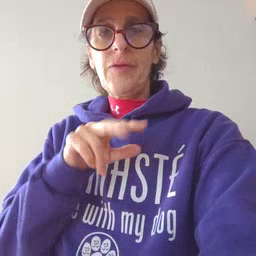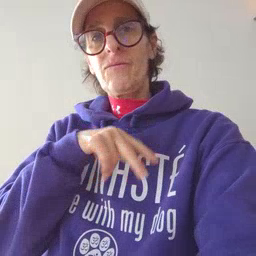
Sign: fall